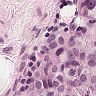
Metastatic tissue present: yes